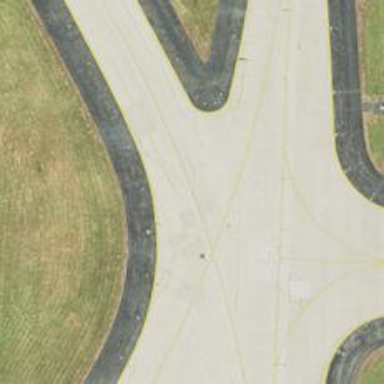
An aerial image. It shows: View of taxiway at the airport.